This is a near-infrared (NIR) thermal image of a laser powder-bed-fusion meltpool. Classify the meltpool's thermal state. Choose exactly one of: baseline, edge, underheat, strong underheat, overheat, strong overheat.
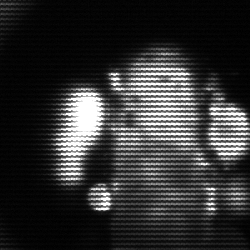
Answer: strong underheat